Question: Is there any way in Android to style the background gradient of a button without altering the rest of it?
I wanted to make a button that was just like a regular button but with a different gradient. I made a 3x3 grid of buttons in a table layout. The first button was like the XML here, the others had no background attribute.
'''
<Button android:id="@+id/DemoButton"
android:layout_width="105sp"
android:layout_height="105sp"
android:background="@drawable/button1"
android:onClick="theButtonHandler"
android:text="Fee">
</Button>
'''
My style was like this . . .
'''
<selector
xmlns:android="http://schemas.android.com/apk/res/android">
<item android:state_pressed="true" >
<shape>
<gradient
android:startColor="#5555AA"
android:endColor="#000033"
android:angle="270" />
</shape>
</item>
<item>
<shape>
<gradient
android:startColor="#BBBBDD"
android:endColor="#BB9988"
android:angle="270"/>
<corners android:bottomRightRadius="3dp" android:bottomLeftRadius="3dp"
android:topLeftRadius="3dp" android:topRightRadius="3dp"/>
</shape>
</item>
</selector>
'''
I had to put the corner radii in because the new button had sharp 90 degree corners. The result looked like this:

. . . It's bigger than the other buttons and I had to code-in rounded corners,even though the only attribute I was changing was the "android:background". How can I just change the background? Thanks in advance!!
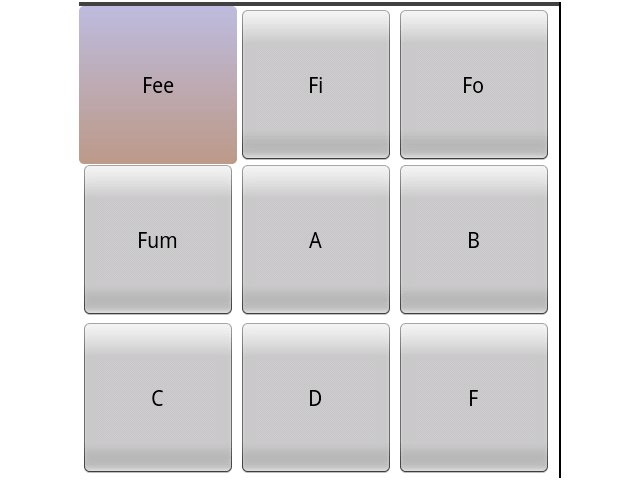
Answer: If you look on the drawables the Android uses for Buttons, you'll see that there always is an amount of pixels left transparent near the borders of the image. I assume that the image you're using does not have any transparent borders. To make it look equal to Android drawables you should add those borders. You can browse your 'android-sdk/platforms/<some-platform>/data/res/<some-drawable-folder>' folders to see how the images are designed. Hope this helps.